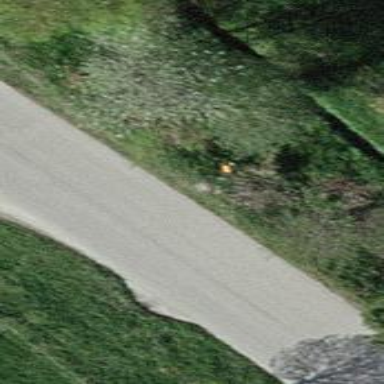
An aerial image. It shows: Orange aerial marker.